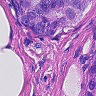
Metastatic tissue present: yes